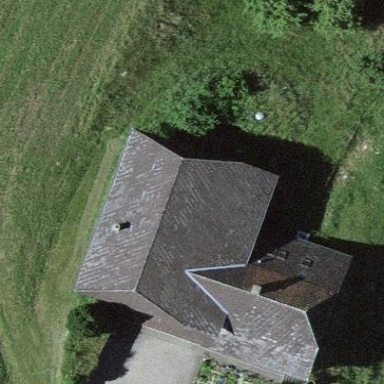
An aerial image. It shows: Farm building.